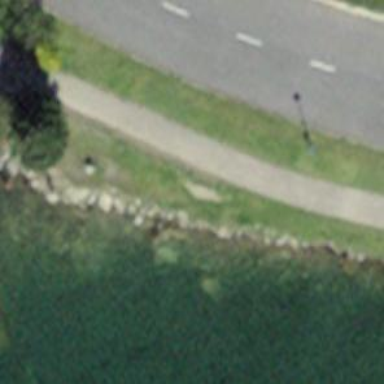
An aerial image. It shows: Brown bench in the vicinity.